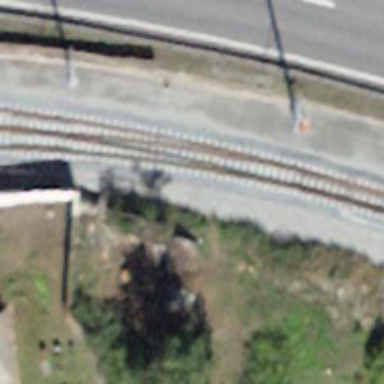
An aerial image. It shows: Railway switch.